Question: My data looks like following:
'''
> dput(head(tht[,c(2,3,18,28)],15))
structure(list(Vehicle.ID = c(32L, 32L, 32L, 32L, 32L, 32L, 32L,
32L, 32L, 32L, 32L, 32L, 32L, 32L, 32L), Frame.ID = 184:198,
Spacing = c(65.76, 65.26, 64.76, 64.26, 63.75, 63.23, 62.72,
62.3, 61.99, 61.72, 61.4, 61.02, 60.68, 60.42, 60.2), deltaV = c(3.13,
3.2, 3.26, 3.29, 3.3, 3.3, 3.27, 3.23, 3.18, 3.13, 3.07,
3.02, 2.96, 2.89, 2.83000000000001)), .Names = c("Vehicle.ID",
"Frame.ID", "Spacing", "deltaV"), row.names = 3515:3529, class = "data.frame")
'''
The complete plot of x= deltaV (difference in speeds between subject vehicle and leading vehicle) and y=Spacing (difference in distance) is shown below:

I want to animate it using 'animation' package such that one data point is shown at a time and whole plot is drawn at the end of animation. I am not sure if this is the right package to do this. I tried following with no output (not even a static plot) without an error:
'''
library(animation)
library(ggplot2)
## set some options first
oopt <- ani.options(interval = 0.1, nmax = nrow(tht))
## use a loop to create images one by one
for (i in 1:ani.options("nmax")) {
qplot(deltaV, Spacing,data=tht)
ani.pause() ## pause for a while ('interval')
}
## restore the options
ani.options(oopt)
'''
Is the required kind of animation possible using this package?
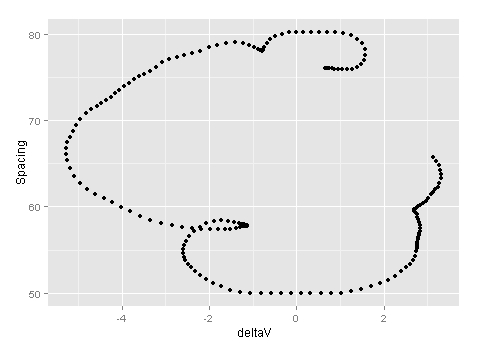
Answer: This should work:
'''
library(animation)
library(ggplot2)
## set some options first
oopt <- ani.options(interval = 0.1)
FUN <- function() {
lapply(1:nrow(tht), function(i) {
print(ggplot(tht[1:i,, drop=FALSE], aes(y = Spacing, x = deltaV)) +
geom_point() +
xlim(c(min(tht$deltaV), max(tht$deltaV))) +
ylim(c(min(tht$Spacing), max(tht$Spacing))))
animation::ani.pause()
})
}
FUN()
'''
I could explain how to think about setting this up but I think <URL> blog post on this does a
good job and should give you a feel. You can tear the code apart to check out how I did it.
'''
type <- if(.Platform$OS.type == "windows") shell else system
saveGIF(FUN(), interval = 0.1, outdir = getwd(), cmd.fun = type)
'''